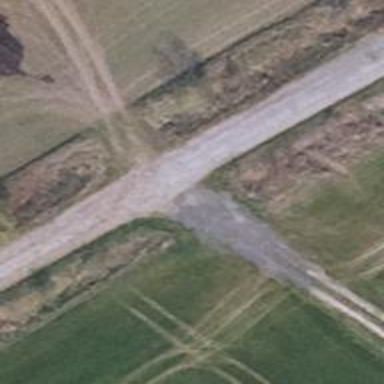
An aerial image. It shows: Asphalt track with grade1 tracktype.